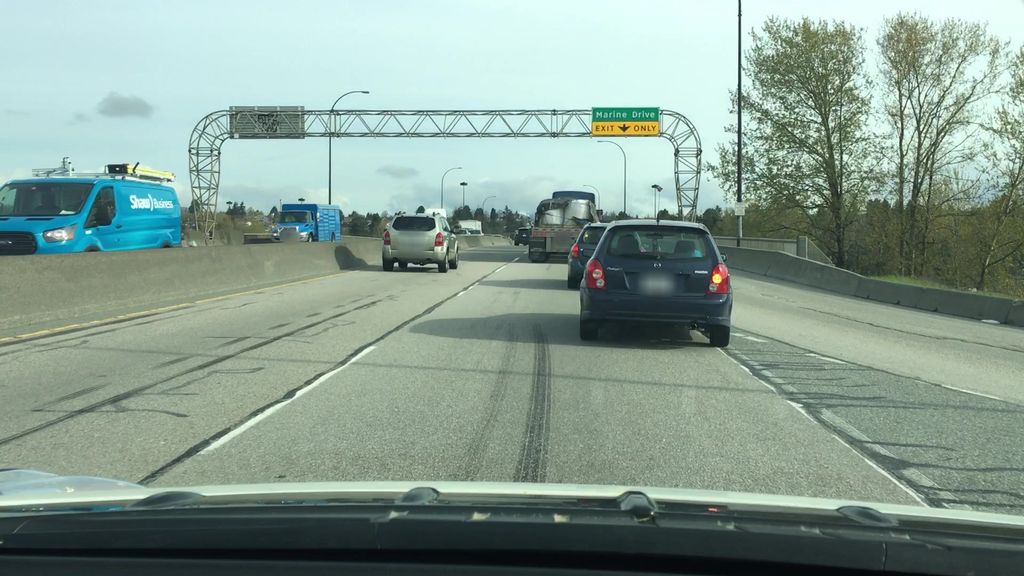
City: vancouver